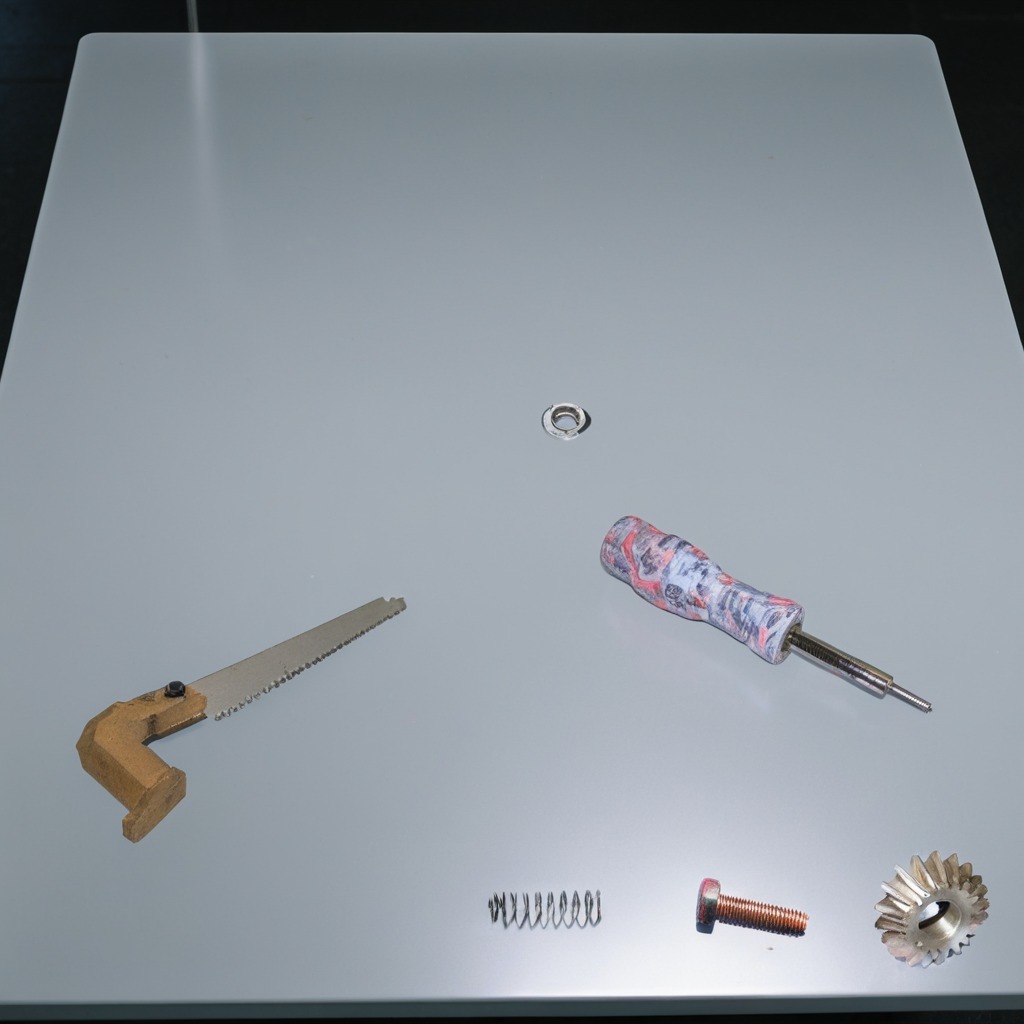
A steel gear with teeth, a metal machine screw, a coiled metal spring, a handheld metal saw, and a screwdriver are lying on the clean empty table in a railway signal maintenance room lit by harsh overhead fluorescents.